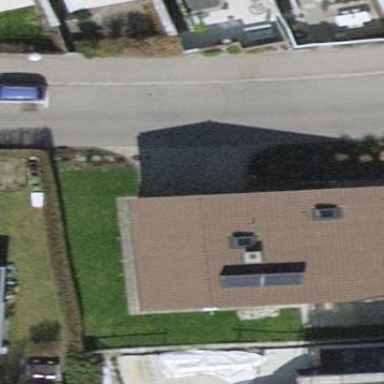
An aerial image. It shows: Detached building with tiled roof.